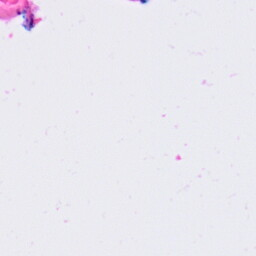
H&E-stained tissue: Lung